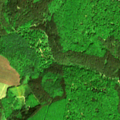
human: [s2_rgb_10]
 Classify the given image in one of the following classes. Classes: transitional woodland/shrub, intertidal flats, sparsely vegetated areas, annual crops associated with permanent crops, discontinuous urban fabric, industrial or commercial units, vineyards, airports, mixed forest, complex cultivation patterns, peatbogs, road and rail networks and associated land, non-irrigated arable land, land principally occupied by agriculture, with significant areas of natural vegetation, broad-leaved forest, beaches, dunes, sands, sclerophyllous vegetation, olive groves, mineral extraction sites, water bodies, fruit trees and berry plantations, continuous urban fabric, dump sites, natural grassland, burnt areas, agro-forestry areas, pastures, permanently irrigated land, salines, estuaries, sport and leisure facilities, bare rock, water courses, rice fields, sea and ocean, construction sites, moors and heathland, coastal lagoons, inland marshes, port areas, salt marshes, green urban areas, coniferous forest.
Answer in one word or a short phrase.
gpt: complex cultivation patterns, broad-leaved forest, coniferous forest, mixed forest